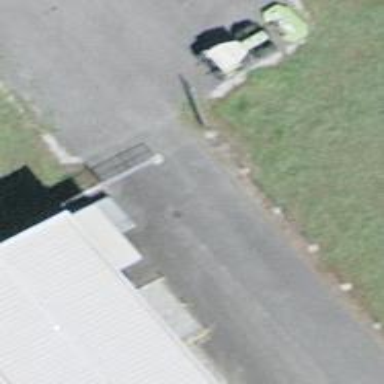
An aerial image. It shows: Gate.